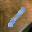
Label: 1